Field crop: maize
Growth stage: 1
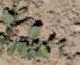
Species: convolvulus